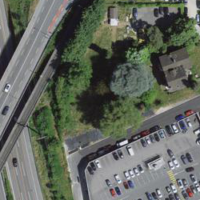
EUNIS habitat code: 57
Species observed at this site:
Clematis vitalba